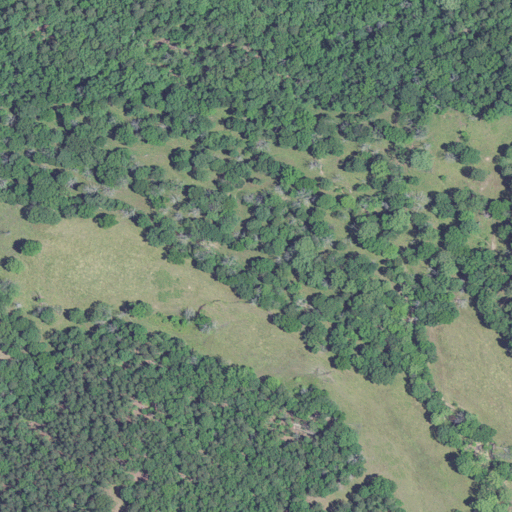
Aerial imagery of valley in Missouri named Coon Hollow containing deciduous forest, mixed forest, pasture, woody wetlands, evergreen forest, and grassland